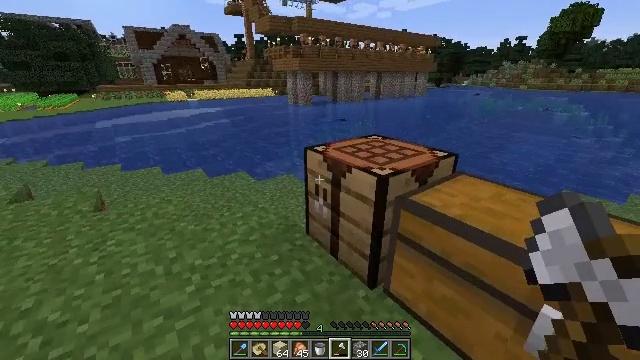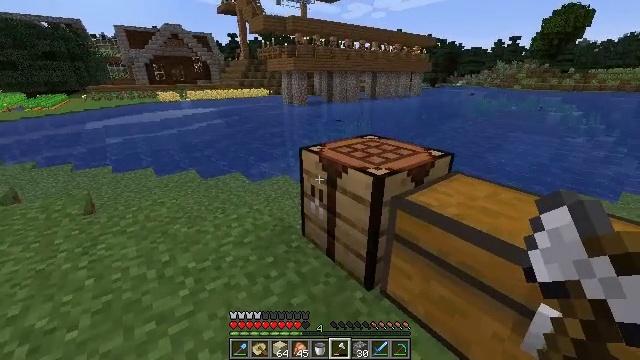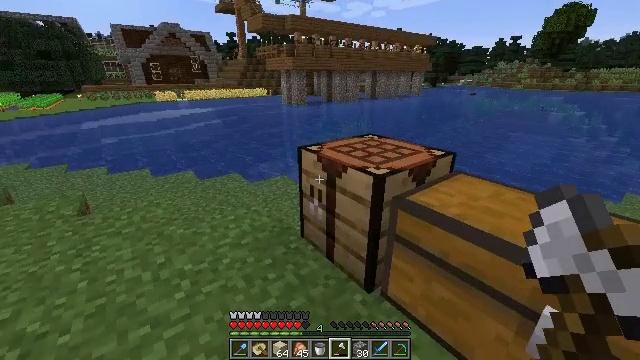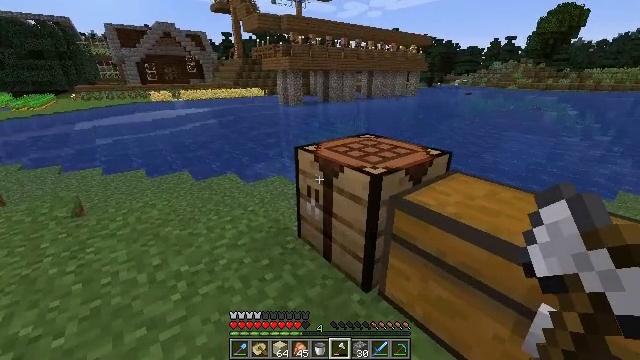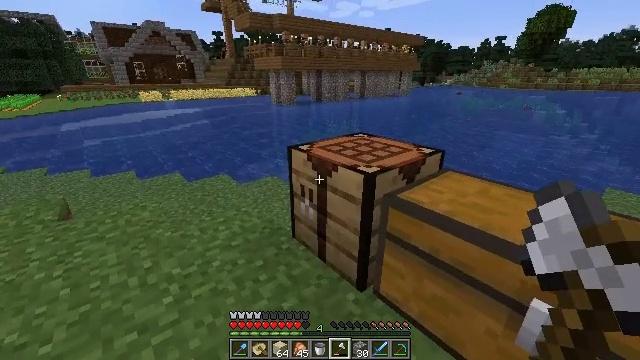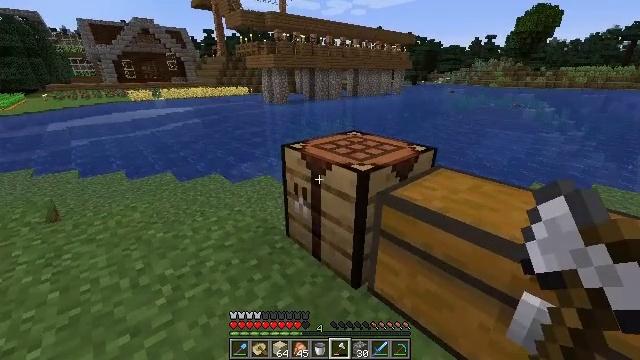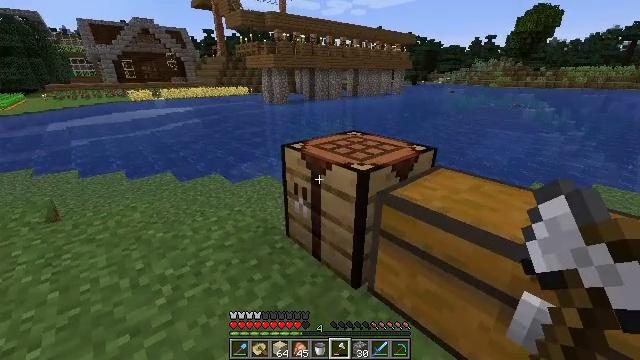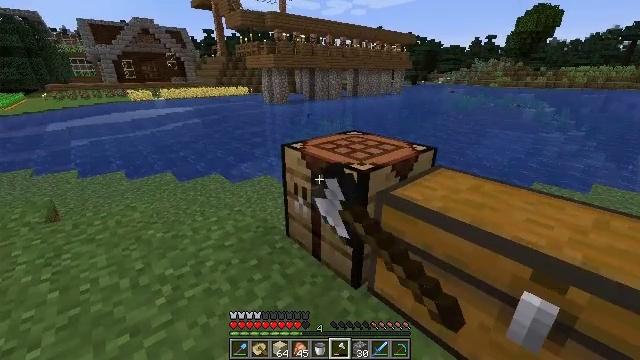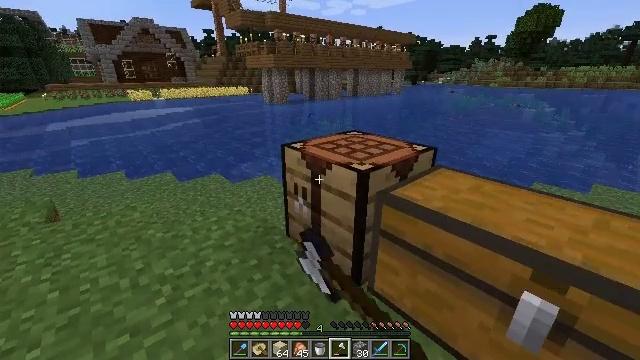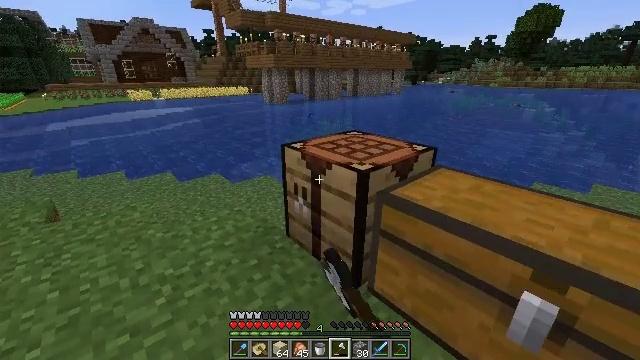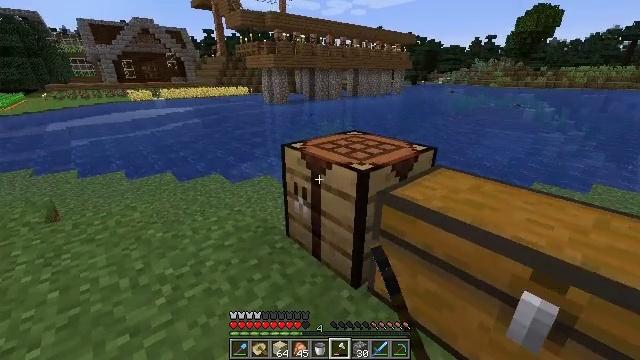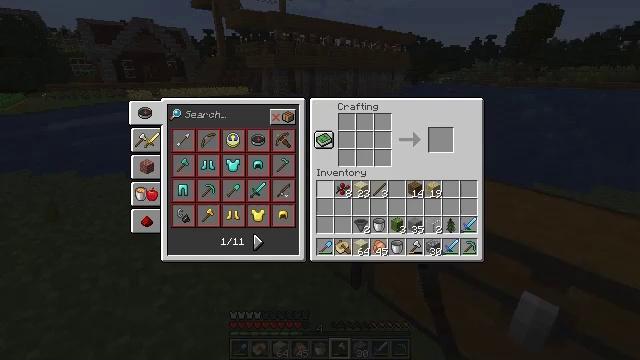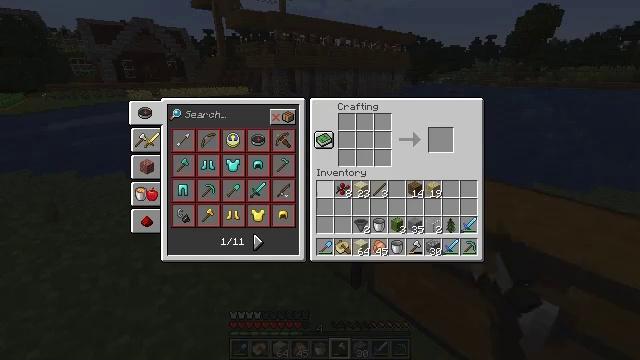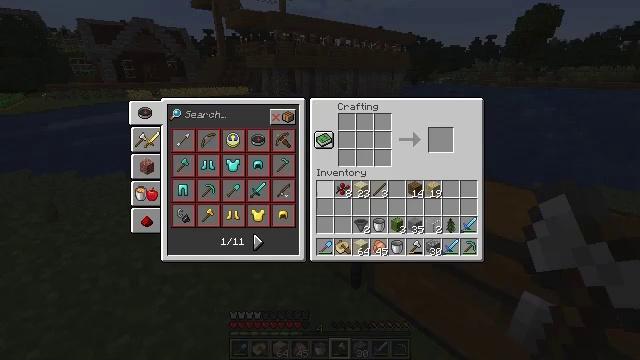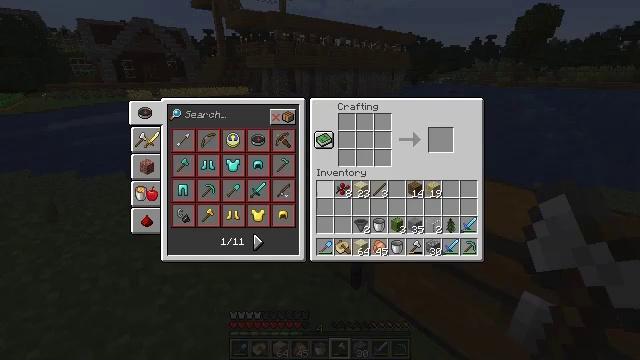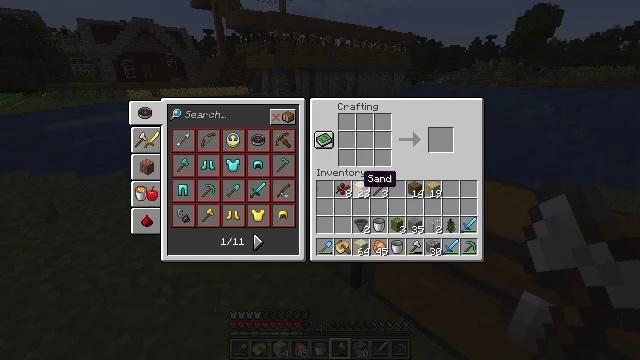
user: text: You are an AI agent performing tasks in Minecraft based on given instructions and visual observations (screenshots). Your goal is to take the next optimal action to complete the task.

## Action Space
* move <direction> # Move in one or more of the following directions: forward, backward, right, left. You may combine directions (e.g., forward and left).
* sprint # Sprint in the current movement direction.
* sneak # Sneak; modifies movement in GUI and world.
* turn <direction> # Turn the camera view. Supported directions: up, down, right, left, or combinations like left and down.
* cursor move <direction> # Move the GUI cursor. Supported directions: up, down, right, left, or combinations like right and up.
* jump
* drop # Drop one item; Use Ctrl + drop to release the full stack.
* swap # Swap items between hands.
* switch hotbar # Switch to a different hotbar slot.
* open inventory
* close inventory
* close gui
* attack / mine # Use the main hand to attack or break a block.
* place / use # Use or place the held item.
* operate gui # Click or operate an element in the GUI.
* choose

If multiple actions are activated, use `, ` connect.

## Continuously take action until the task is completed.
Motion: motion action
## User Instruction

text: Create a spruce sign with the crafting table.
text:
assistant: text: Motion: turn right
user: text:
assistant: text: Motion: no_op
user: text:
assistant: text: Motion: no_op
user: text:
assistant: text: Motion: turn right
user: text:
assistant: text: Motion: turn right
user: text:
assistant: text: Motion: use / place
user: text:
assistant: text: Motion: use / place
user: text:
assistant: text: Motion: use / place
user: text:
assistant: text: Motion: use / place
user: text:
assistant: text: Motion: no_op
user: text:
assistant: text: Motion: no_op
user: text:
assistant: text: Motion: no_op
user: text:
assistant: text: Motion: no_op
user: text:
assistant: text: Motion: cursor move right
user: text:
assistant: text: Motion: cursor move right
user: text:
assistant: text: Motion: cursor move right
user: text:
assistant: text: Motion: cursor move right
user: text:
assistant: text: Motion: no_op
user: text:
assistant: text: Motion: no_op
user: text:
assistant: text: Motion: no_op
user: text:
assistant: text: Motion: no_op
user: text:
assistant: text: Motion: no_op
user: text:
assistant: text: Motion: no_op
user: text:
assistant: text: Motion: no_op
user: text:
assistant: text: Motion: no_op
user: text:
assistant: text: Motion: cursor move right
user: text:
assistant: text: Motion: no_op
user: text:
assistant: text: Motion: no_op
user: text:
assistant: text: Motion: no_op
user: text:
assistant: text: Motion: no_op